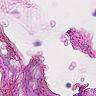
Metastatic tissue present: no